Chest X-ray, AP view. Patient: 63 years old, sex M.
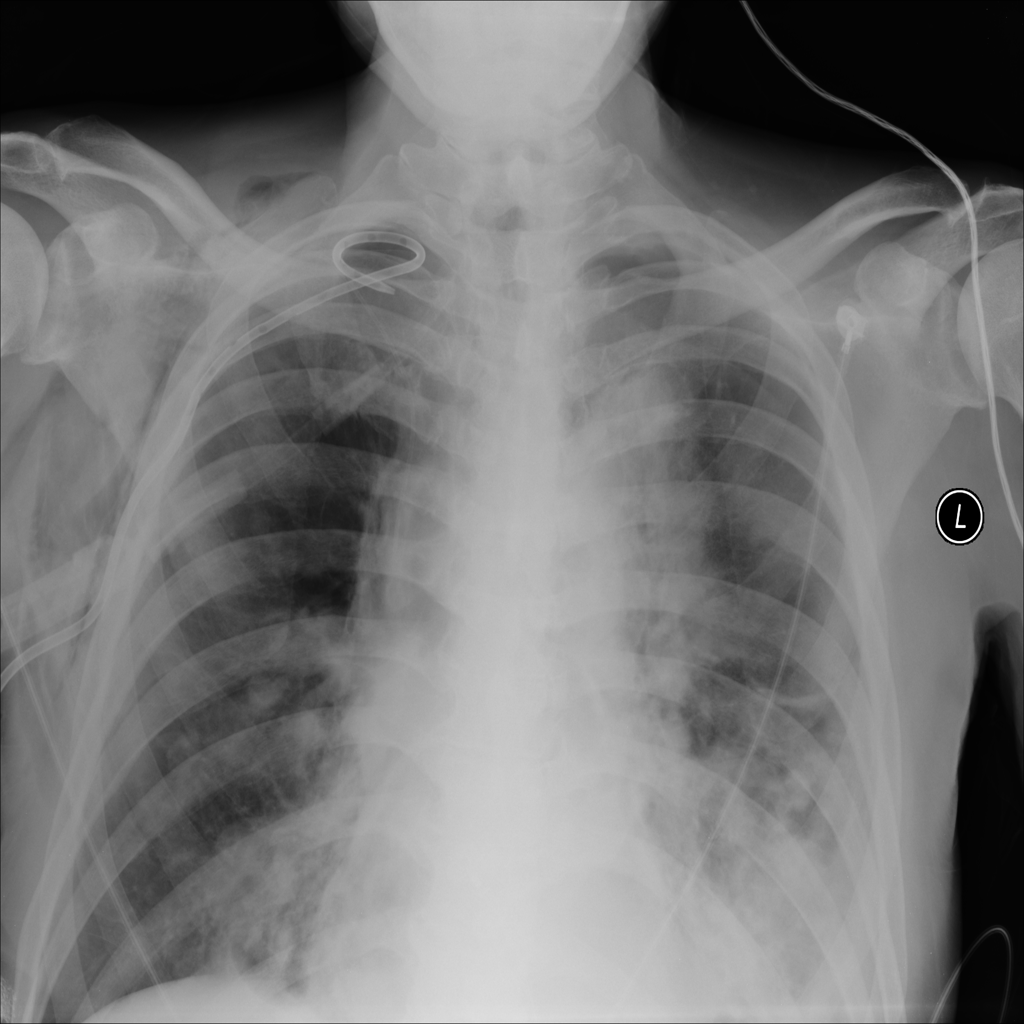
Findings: Mass